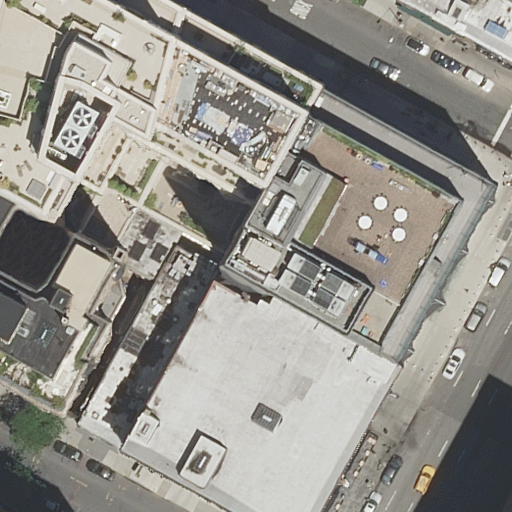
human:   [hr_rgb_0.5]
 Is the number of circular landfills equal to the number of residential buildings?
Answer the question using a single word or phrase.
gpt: no

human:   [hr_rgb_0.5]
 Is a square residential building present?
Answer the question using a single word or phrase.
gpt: no

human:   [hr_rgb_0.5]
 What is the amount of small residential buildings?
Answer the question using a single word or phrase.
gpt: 2

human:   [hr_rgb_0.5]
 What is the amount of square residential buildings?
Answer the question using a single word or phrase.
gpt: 0

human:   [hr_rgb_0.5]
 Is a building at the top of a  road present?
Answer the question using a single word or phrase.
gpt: yes

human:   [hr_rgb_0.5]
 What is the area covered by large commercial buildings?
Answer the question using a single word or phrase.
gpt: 0m2

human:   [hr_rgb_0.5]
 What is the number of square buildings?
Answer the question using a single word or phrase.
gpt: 0

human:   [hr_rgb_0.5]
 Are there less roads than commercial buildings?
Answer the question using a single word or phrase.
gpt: no

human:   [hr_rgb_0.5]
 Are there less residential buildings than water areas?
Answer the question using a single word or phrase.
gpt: no

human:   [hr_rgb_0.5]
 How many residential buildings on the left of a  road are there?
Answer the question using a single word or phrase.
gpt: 4

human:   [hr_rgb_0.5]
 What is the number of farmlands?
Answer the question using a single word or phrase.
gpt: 0

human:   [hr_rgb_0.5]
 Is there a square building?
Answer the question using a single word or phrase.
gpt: no

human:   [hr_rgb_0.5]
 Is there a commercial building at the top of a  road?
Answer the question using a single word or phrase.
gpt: no

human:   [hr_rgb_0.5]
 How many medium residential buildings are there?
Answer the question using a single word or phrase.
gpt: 2

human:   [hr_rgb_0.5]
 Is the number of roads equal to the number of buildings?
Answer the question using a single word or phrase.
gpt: no

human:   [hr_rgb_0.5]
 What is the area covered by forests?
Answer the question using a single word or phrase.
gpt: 0m2

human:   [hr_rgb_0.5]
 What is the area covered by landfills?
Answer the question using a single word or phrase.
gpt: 0m2

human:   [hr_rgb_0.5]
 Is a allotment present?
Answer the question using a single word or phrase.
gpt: no

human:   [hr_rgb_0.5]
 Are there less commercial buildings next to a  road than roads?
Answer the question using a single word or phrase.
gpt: yes

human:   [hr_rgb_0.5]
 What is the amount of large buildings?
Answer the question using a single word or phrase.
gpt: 3

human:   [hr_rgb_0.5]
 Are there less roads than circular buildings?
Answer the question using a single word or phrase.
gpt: no

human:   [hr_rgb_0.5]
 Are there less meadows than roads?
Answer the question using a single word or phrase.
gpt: yes

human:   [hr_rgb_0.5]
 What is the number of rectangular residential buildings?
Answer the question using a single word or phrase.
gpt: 5

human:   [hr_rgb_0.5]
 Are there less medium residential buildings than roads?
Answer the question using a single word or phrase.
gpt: yes

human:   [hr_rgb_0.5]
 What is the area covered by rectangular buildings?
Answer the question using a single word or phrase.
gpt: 2368m2

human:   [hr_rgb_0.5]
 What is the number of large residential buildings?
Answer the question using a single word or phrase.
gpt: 3

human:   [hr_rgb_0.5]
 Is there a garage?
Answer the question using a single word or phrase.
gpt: no

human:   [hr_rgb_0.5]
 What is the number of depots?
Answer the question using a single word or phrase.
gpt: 0

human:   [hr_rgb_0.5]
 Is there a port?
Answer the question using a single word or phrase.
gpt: no

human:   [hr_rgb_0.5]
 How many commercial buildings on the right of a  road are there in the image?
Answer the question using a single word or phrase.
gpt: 0

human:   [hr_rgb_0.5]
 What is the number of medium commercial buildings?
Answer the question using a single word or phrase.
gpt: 0

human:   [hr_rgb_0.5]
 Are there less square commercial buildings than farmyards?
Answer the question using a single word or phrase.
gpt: no

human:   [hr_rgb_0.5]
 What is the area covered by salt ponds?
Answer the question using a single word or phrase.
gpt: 0m2

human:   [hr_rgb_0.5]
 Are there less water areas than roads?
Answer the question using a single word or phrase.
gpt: yes

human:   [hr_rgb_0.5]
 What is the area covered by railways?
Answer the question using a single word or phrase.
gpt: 0m2

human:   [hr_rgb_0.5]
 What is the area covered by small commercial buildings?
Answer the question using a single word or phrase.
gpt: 0m2